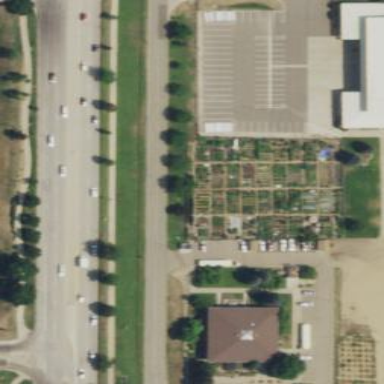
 characterized by leisure land designation."